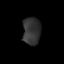
Tissue: lung
Cell type: Epithelial cells
Senescence score: 0.1908
Nuclear area (px): 482
Mean DAPI intensity: 50.326